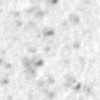
Label: no_change